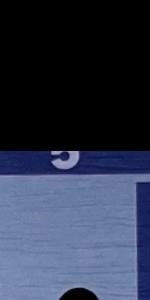
Label: Empty